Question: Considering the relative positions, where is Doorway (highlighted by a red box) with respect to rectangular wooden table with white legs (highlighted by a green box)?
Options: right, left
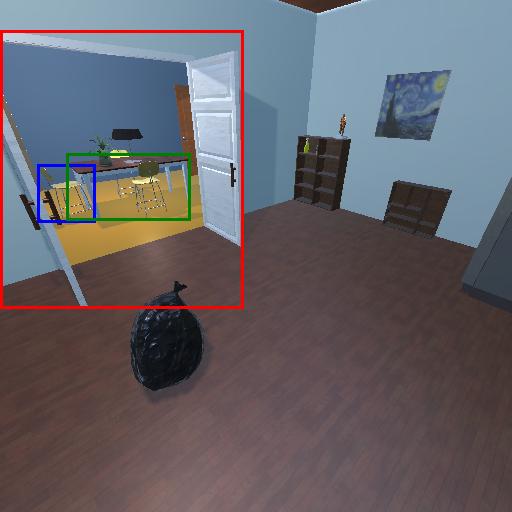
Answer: right